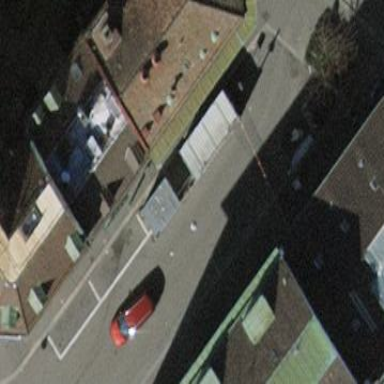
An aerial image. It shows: Parking lane.